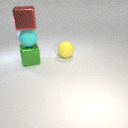
large yellow rubber sphere to the right of large green metal cube